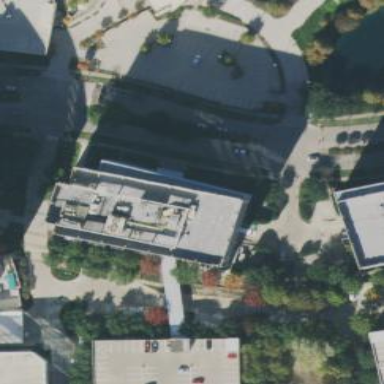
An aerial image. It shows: Building.